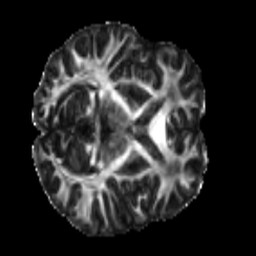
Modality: FA
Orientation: axial
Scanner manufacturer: siemens
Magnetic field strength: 3 T
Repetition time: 4 s
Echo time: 0.0594 s